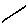
Label: line